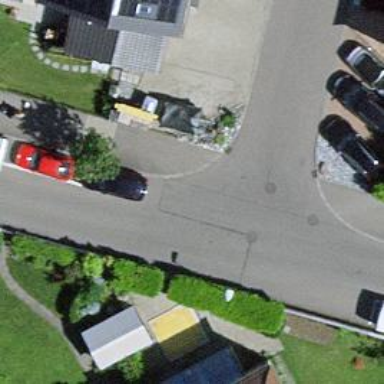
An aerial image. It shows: Residential road with asphalt surface and no sidewalk.